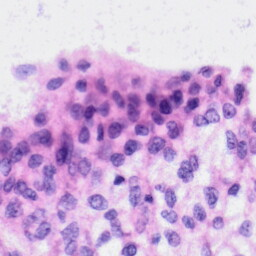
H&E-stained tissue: Liver